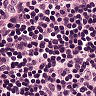
Metastatic tissue present: no